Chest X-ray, PA view. Patient: 32 years old, sex F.
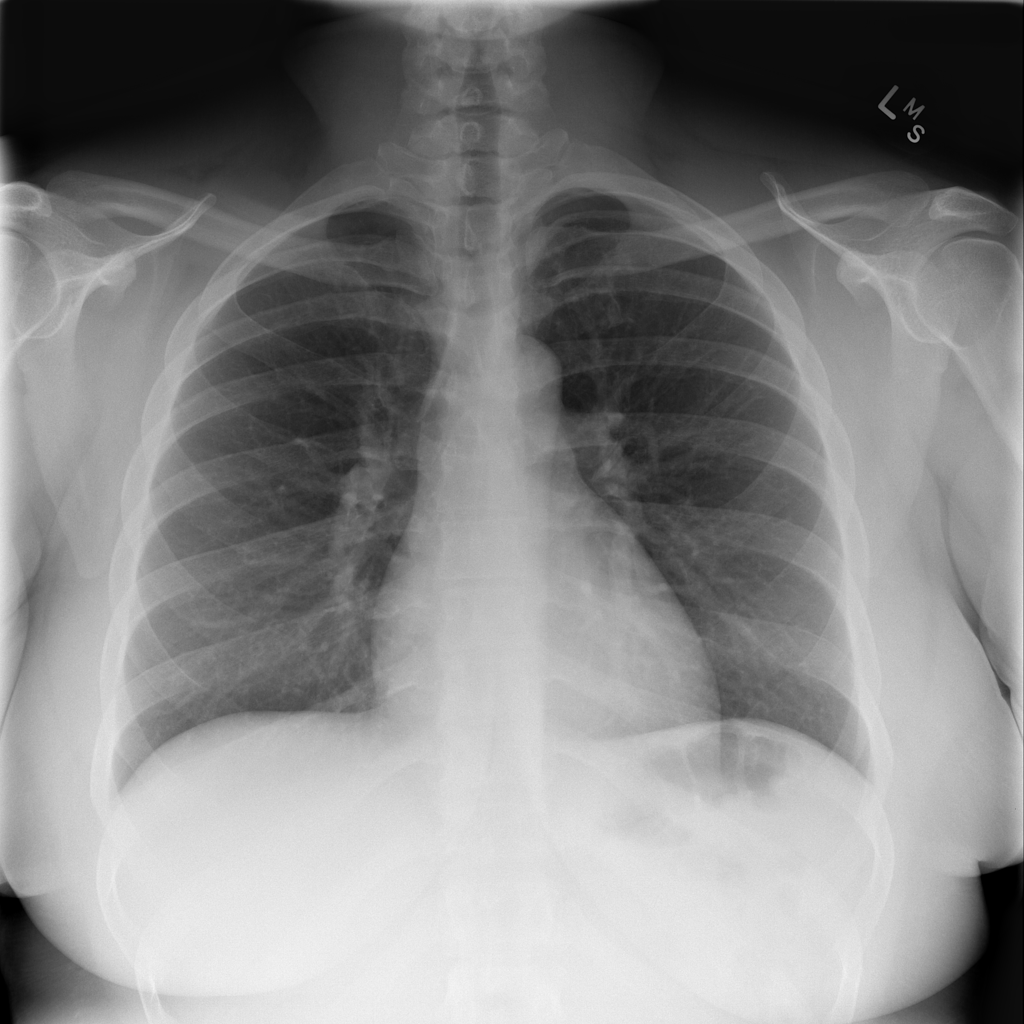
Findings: No Finding